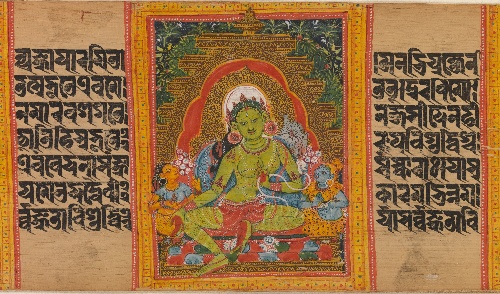
Date: early 12th century
Object type: Folio
Classification: Paintings
Medium: Opaque watercolor on palm leaf
Culture: India (Bengal) or Bangladesh
Period: Pala period
Dimensions: 2 3/4 x 16 1/2 in. (7 x 41.9 cm)
Department: Asian Art
Credit line: Purchase, Lila Acheson Wallace Gift, 2001
Accession year: 2001
Repository: Metropolitan Museum of Art, New York, NY
Tags: Buddhism